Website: apple
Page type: order-tracking
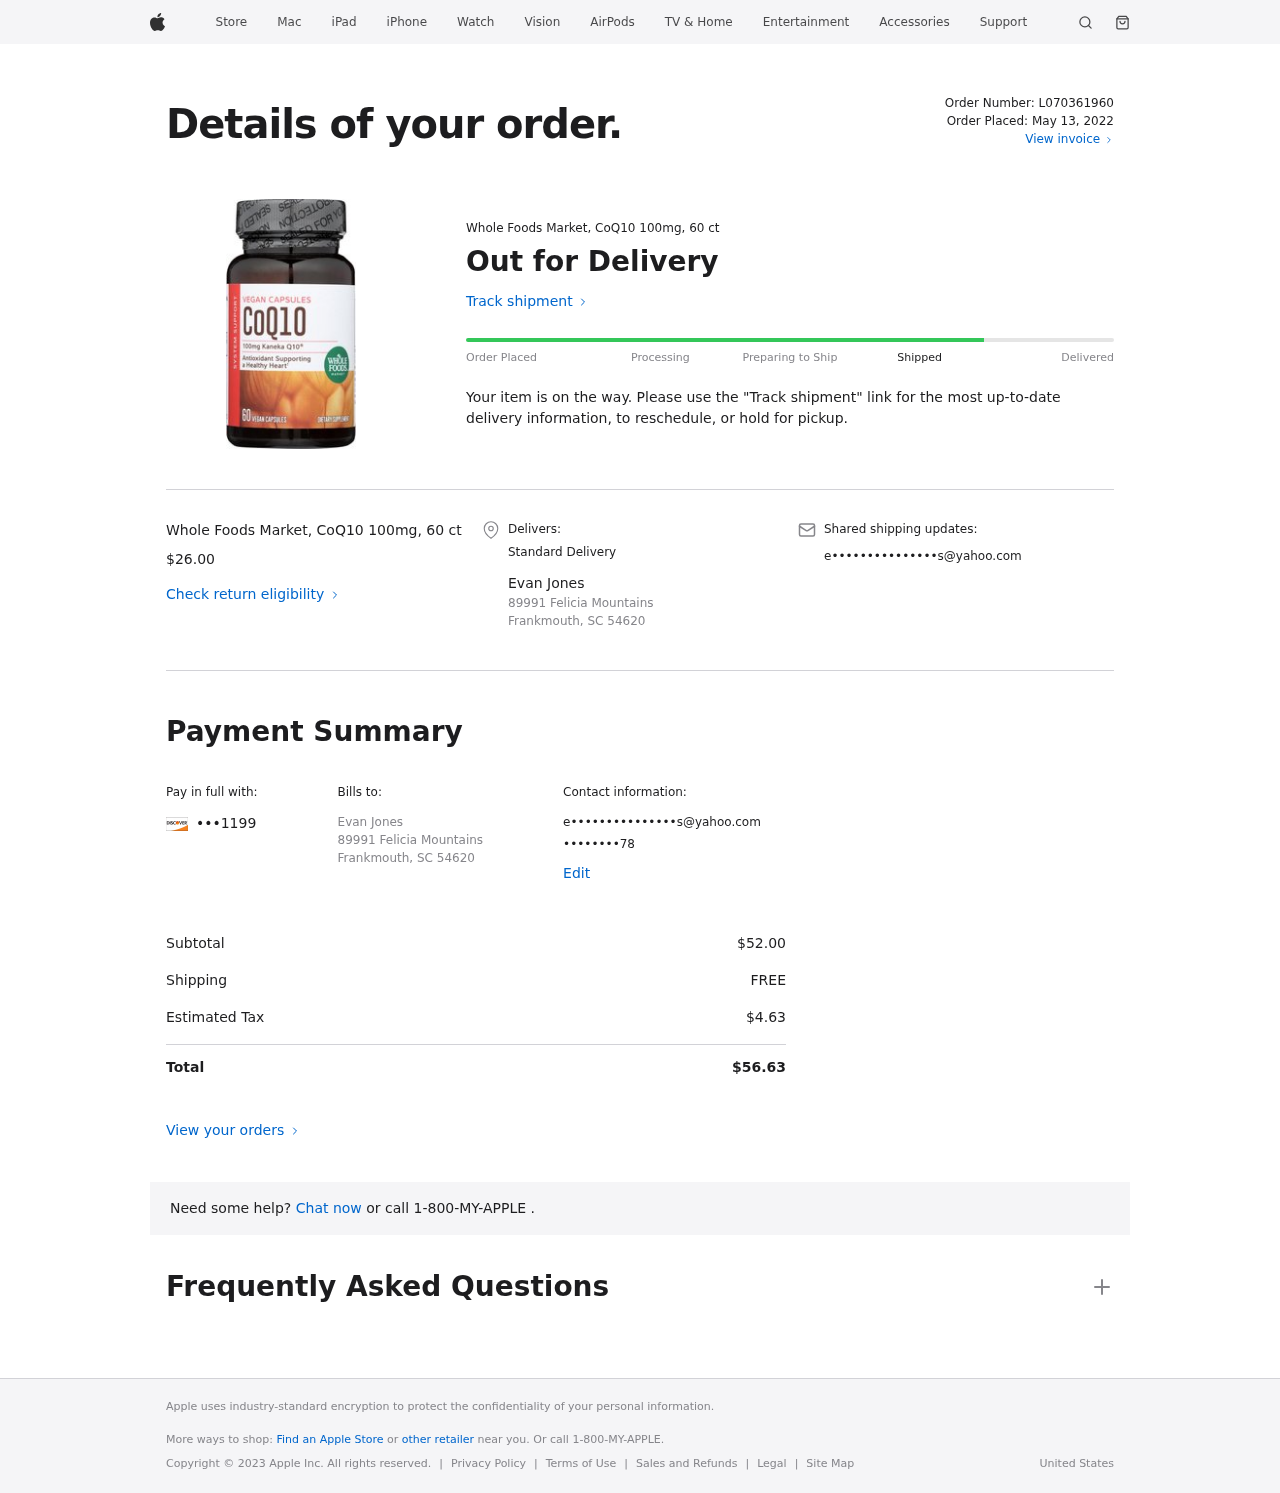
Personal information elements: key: PII_CARD_LAST4
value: •••1199
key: PII_CITY_STATE_ZIP
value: Frankmouth, SC 54620
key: PII_EMAIL
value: e•••••••••••••••s@yahoo.com
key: PII_FULLNAME
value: Evan Jones
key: PII_PHONE
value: ••••••••78
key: PII_STREET
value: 89991 Felicia Mountains
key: PII_FULLNAME2
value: Evan Jones
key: PII_CITY
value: Frankmouth
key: PII_STATE_ABBR
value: SC
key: PII_POSTCODE
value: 54620
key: PII_POSTCODE_FULL
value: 54620
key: PII_CITY_STATE
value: Frankmouth, SC
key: PII_POSTCODE_NUMERIC
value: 54620
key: PII_EMAIL2
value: e•••••••••••••••s@yahoo.com
Product elements: key: PRODUCT1_NAME
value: Whole Foods Market, CoQ10 100mg, 60 ct
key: PRODUCT1_PRICE
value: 26
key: PRODUCT1_NAME2
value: Whole Foods Market, CoQ10 100mg, 60 ct
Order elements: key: ORDER_ID
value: Order Number: L070361960
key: ORDER_DATE
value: Order Placed: May 13, 2022
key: ORDER_SUBTOTAL
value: $52.00
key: ORDER_SHIPPING_COST
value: FREE
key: ORDER_TAX
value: $4.63
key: ORDER_TOTAL
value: $56.63